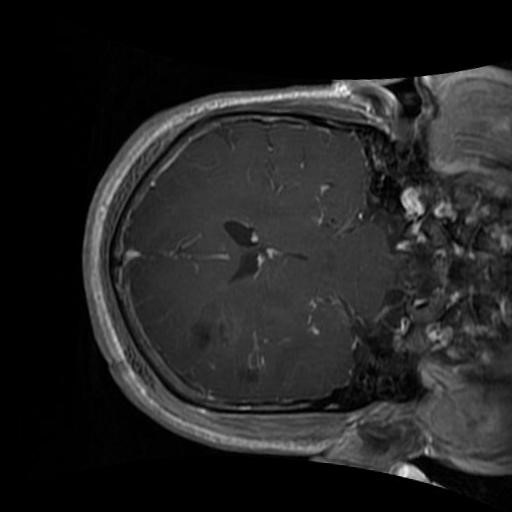
Label: brain_glioma